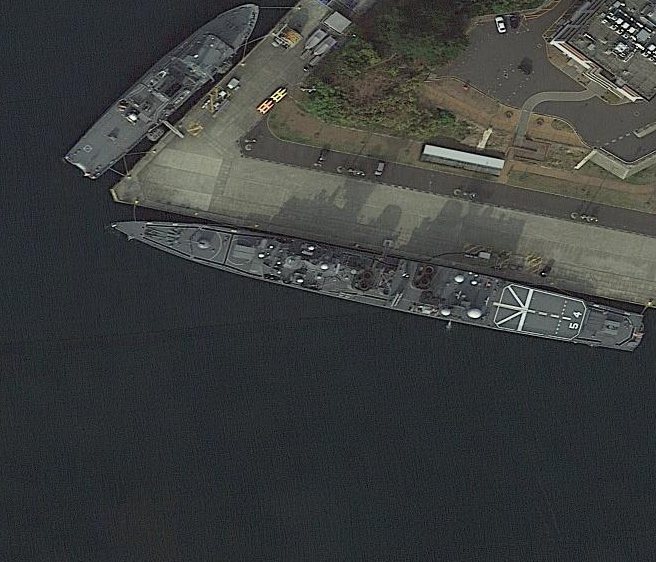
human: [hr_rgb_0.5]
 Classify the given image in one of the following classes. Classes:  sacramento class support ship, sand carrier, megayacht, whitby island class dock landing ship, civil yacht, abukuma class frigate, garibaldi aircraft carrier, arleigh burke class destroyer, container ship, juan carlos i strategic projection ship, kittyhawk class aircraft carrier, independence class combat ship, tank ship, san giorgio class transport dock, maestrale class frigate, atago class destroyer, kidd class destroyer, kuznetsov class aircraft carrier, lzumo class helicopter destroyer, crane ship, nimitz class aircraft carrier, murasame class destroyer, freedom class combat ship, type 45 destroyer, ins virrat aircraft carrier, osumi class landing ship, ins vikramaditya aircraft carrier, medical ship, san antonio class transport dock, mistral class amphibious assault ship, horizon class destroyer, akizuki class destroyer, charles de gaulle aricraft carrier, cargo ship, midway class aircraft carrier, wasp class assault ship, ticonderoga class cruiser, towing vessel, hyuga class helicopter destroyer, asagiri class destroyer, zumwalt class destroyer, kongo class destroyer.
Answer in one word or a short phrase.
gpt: Asagiri class destroyer